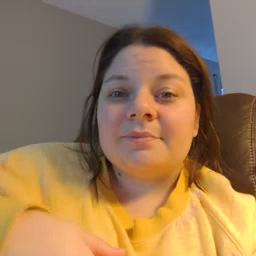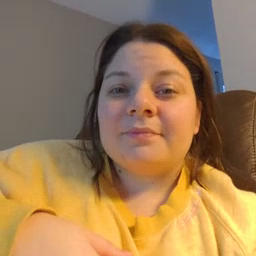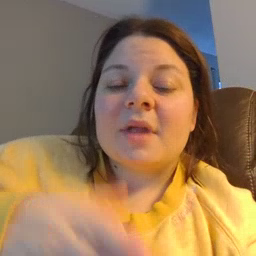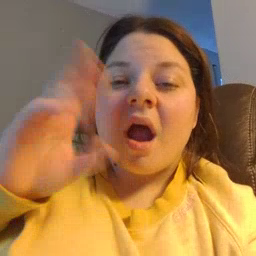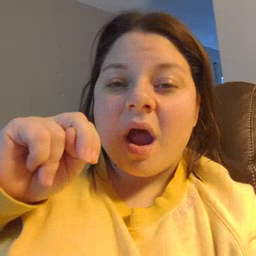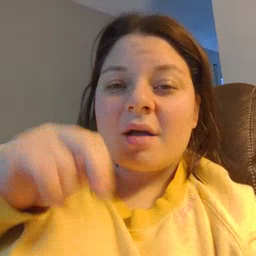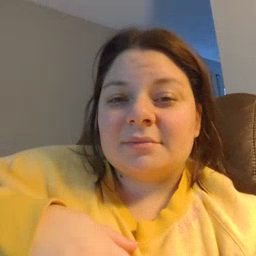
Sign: on